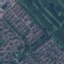
Label: Residential